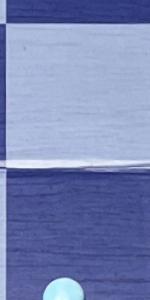
Label: Empty